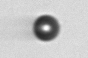
Label: bead